Question: I tried adding 'UIScrollview' to my ViewController. But there's unintended internal padding.(Pointed at red arrow on screenshot) I clearly set constraints of my 'contentView' and 'scrollView' fit to its parents
What should I do to make my view fit to parent view?

'''
import Foundation
import UIKit
import RxSwift
import Then
import SnapKit
class ProfileViewController: UIViewController {
var viewModel: ProfileViewModel?
private let disposeBag = DisposeBag()
lazy var scrollView = UIScrollView()
lazy var contenteView = UIView()
// top
lazy var nameLabel = UILabel().then {
$0.font = WFont.head1()
$0.textColor = .gray900
}
lazy var emailLabel = UILabel().then {
$0.font = WFont.body2()
$0.textColor = .gray600
}
lazy var profileLabelStack = UIStackView().then {
$0.axis = .vertical
$0.distribution = .fill
$0.alignment = .leading
$0.spacing = 6
}
lazy var profileImageView = UIImageView().then {
$0.contentMode = .scaleAspectFill
$0.clipsToBounds = true
$0.layer.cornerRadius = 20
}
lazy var profileBarStack = UIStackView().then {
$0.axis = .horizontal
$0.distribution = .fill
$0.spacing = 20
}
// Blue Button
lazy var profileButton = WDefaultButton(title: "peuropil sujeong", style: .tint, font: WFont.subHead1())
// Gray Area
lazy var detailBar = ProfileDetailView()
// bottom
lazy var contactLink = ProfileDetailHelperView(.contact)
lazy var accessibilityLink = ProfileDetailHelperView(.accessibility)
lazy var passwordLink = ProfileDetailHelperView(.password)
lazy var logoutLink = ProfileDetailHelperView(.logout)
lazy var signOutLink = ProfileDetailHelperView(.signOut)
lazy var bottomStack = UIStackView().then {
$0.spacing = 0
$0.axis = .vertical
$0.distribution = .fillEqually
}
override func viewDidLoad() {
super.viewDidLoad()
setUpView()
configureUI()
bindViewModel()
}
private func setUpView() {
self.view.backgroundColor = .backgroundColor
// TODO: This is sample data
nameLabel.text = "igeondu"
emailLabel.text = "dei313r@mail.com"
DispatchQueue.global().async {
guard let imageURL = URL(string: "https://images.unsplash.com/photo-1494790108377-be9c29b29330?ixlib=rb-1.2.1&ixid=MnwxMjA3fDB8MHxwaG90by1wYWdlfHx8fGVufDB8fHx8&auto=format&fit=crop&w=1287&q=80") else { return }
guard let imageData = try? Data(contentsOf: imageURL) else { return }
DispatchQueue.main.async {
self.profileImageView.image = UIImage(data: imageData)
}
}
detailBar.setUpData(goal: "oneuldo haengboghan harureul bonaeja ajaaja hwaiting", jobs: [], interests: [], follower: 0, followee: 312)
}
private func configureUI() {
// user profile
[nameLabel, emailLabel].forEach { profileLabelStack.addArrangedSubview($0) }
[profileLabelStack, profileImageView].forEach { profileBarStack.addArrangedSubview($0) }
profileLabelStack.setContentHuggingPriority(.required, for: .vertical)
profileLabelStack.snp.makeConstraints { make in
make.height.equalTo(58)
}
profileImageView.setContentHuggingPriority(.required, for: .horizontal)
profileImageView.snp.makeConstraints { make in
make.height.equalTo(70)
make.width.equalTo(70)
}
// hadan
[contactLink, accessibilityLink, passwordLink, logoutLink, signOutLink].forEach { bottomStack.addArrangedSubview($0) }
[profileBarStack, profileButton, detailBar, bottomStack].forEach { contenteView.addSubview($0) }
profileBarStack.snp.makeConstraints { make in
make.top.equalToSuperview().offset(16)
make.left.right.equalToSuperview().inset(24)
}
profileButton.snp.makeConstraints { make in
make.top.equalTo(profileBarStack.snp.bottom).offset(24)
make.left.right.equalToSuperview().inset(24)
make.height.equalTo(52)
}
detailBar.snp.makeConstraints { make in
make.top.equalTo(profileButton.snp.bottom).offset(24)
make.left.right.equalToSuperview()
}
bottomStack.snp.makeConstraints { make in
make.top.equalTo(detailBar.snp.bottom).offset(16)
make.left.right.equalToSuperview()
make.bottom.equalToSuperview().offset(-64)
}
scrollView.addSubview(contenteView)
contenteView.snp.makeConstraints { make in
make.edges.equalToSuperview()
}
self.view.addSubview(scrollView)
scrollView.snp.makeConstraints { make in
make.edges.equalToSuperview()
}
}
}
'''
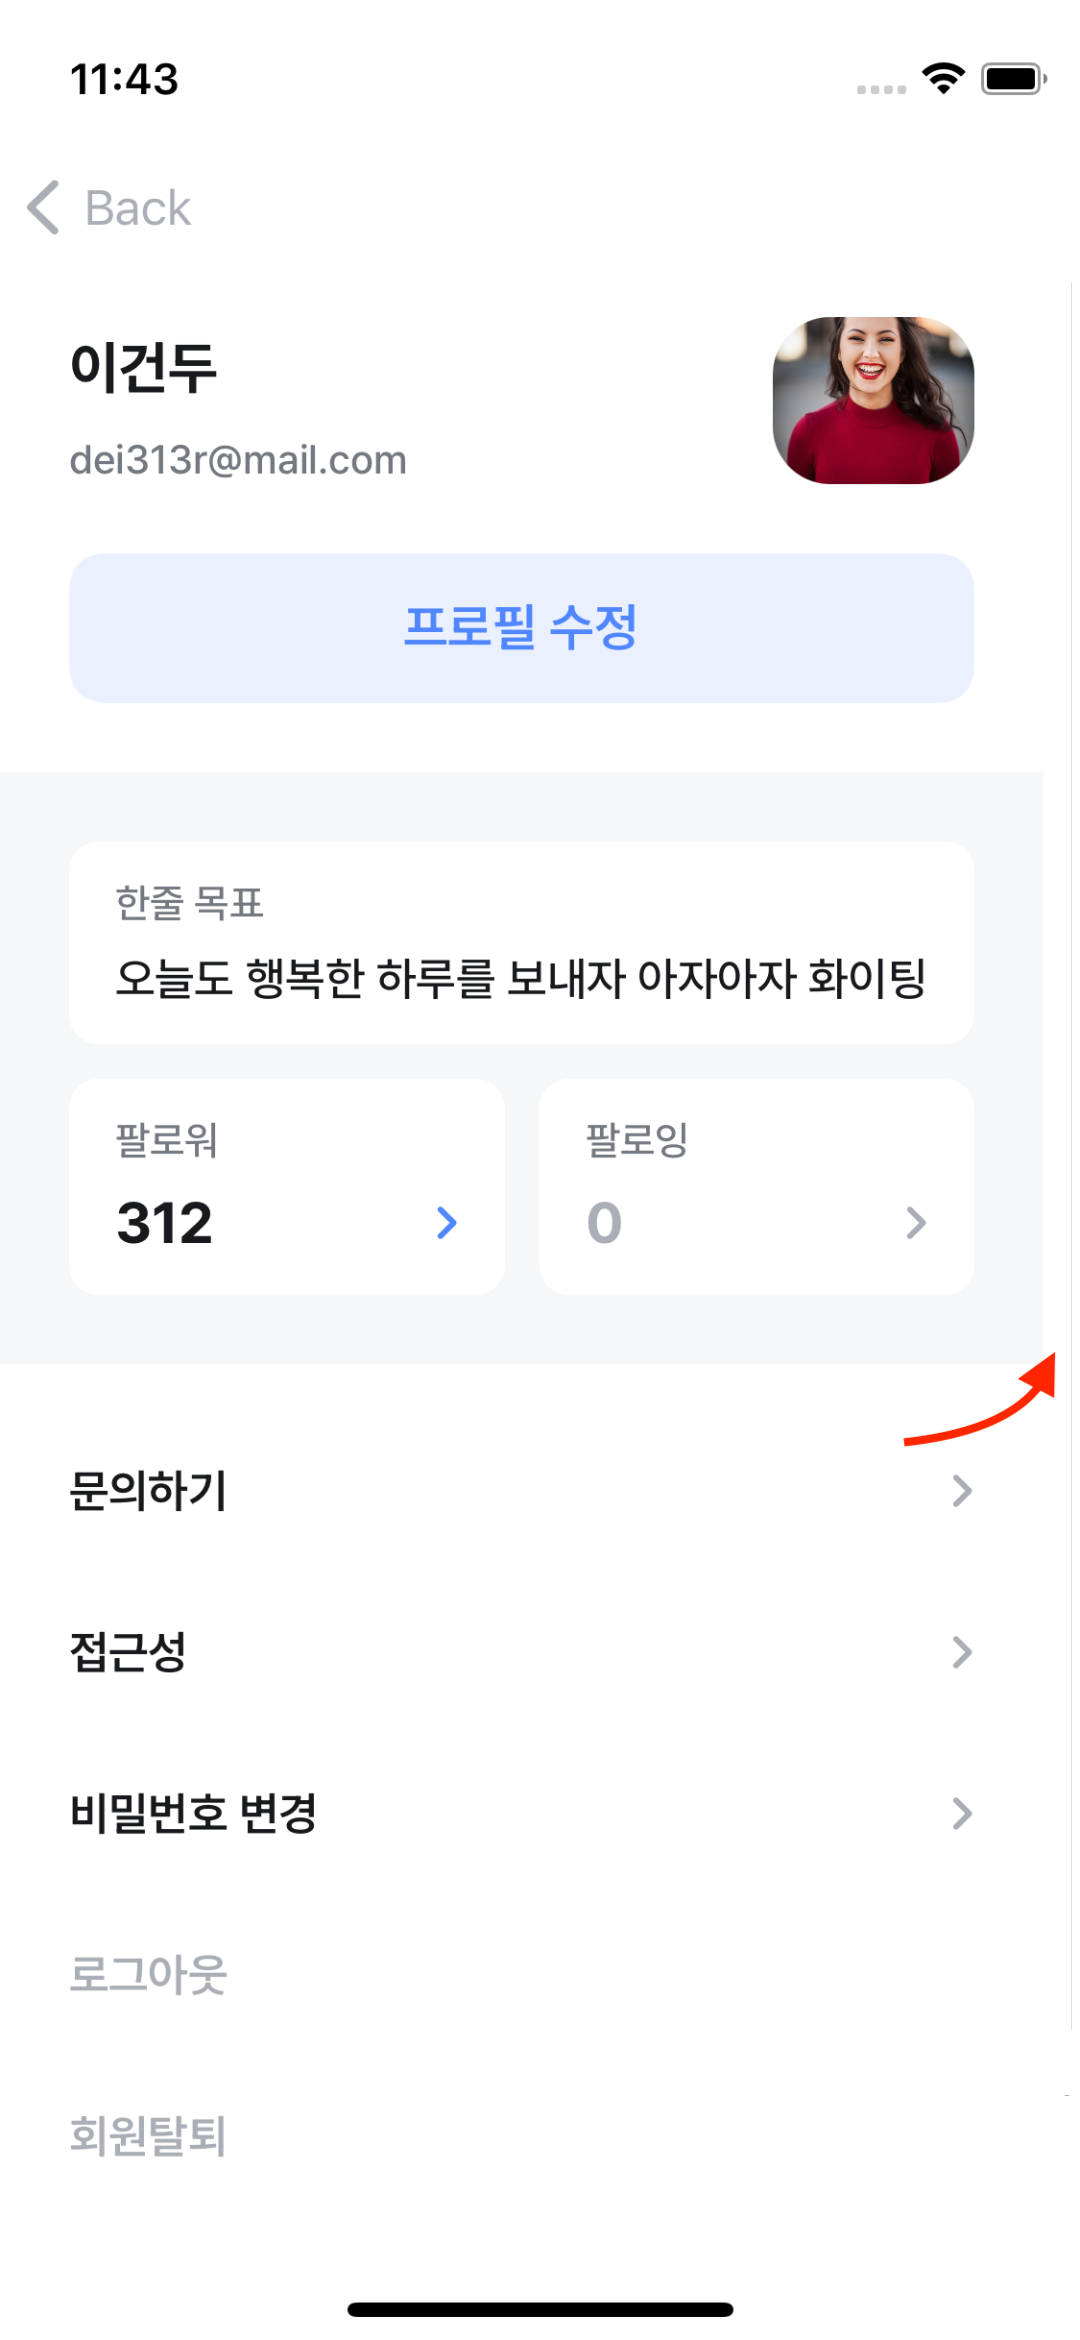
Answer: It was simple mistake. I should give 'contentView.width' constraint equal to Superview
'''
contenteView.snp.makeConstraints { make in
make.edges.equalToSuperview()
make.width.equalToSuperview()
}
'''